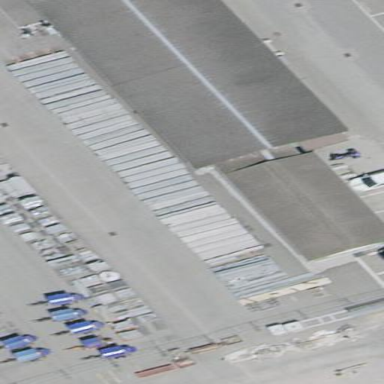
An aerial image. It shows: Industrial building.